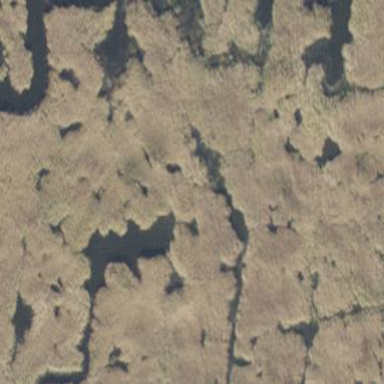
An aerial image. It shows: Saltmarsh wetland.